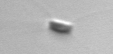
Label: Chaetoceros